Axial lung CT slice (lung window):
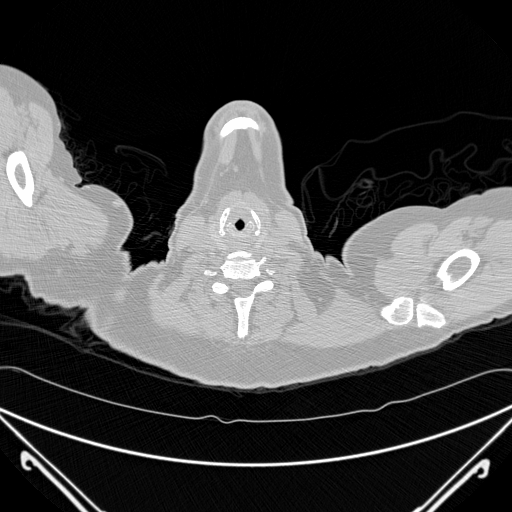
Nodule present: no